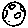
Label: moon